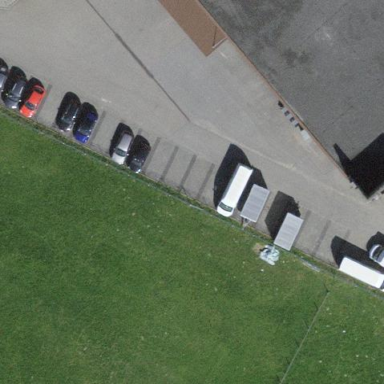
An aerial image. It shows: Street-side parking area.